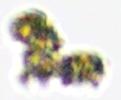
Label: Detritus